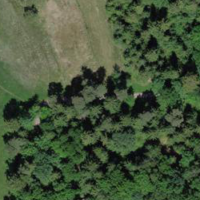
EUNIS habitat code: 44
Species observed at this site:
Lysimachia vulgaris
Euonymus europaeus